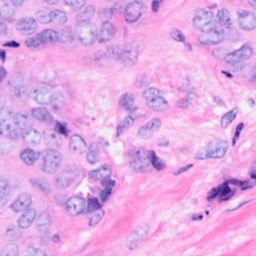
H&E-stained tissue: Breast